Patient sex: F
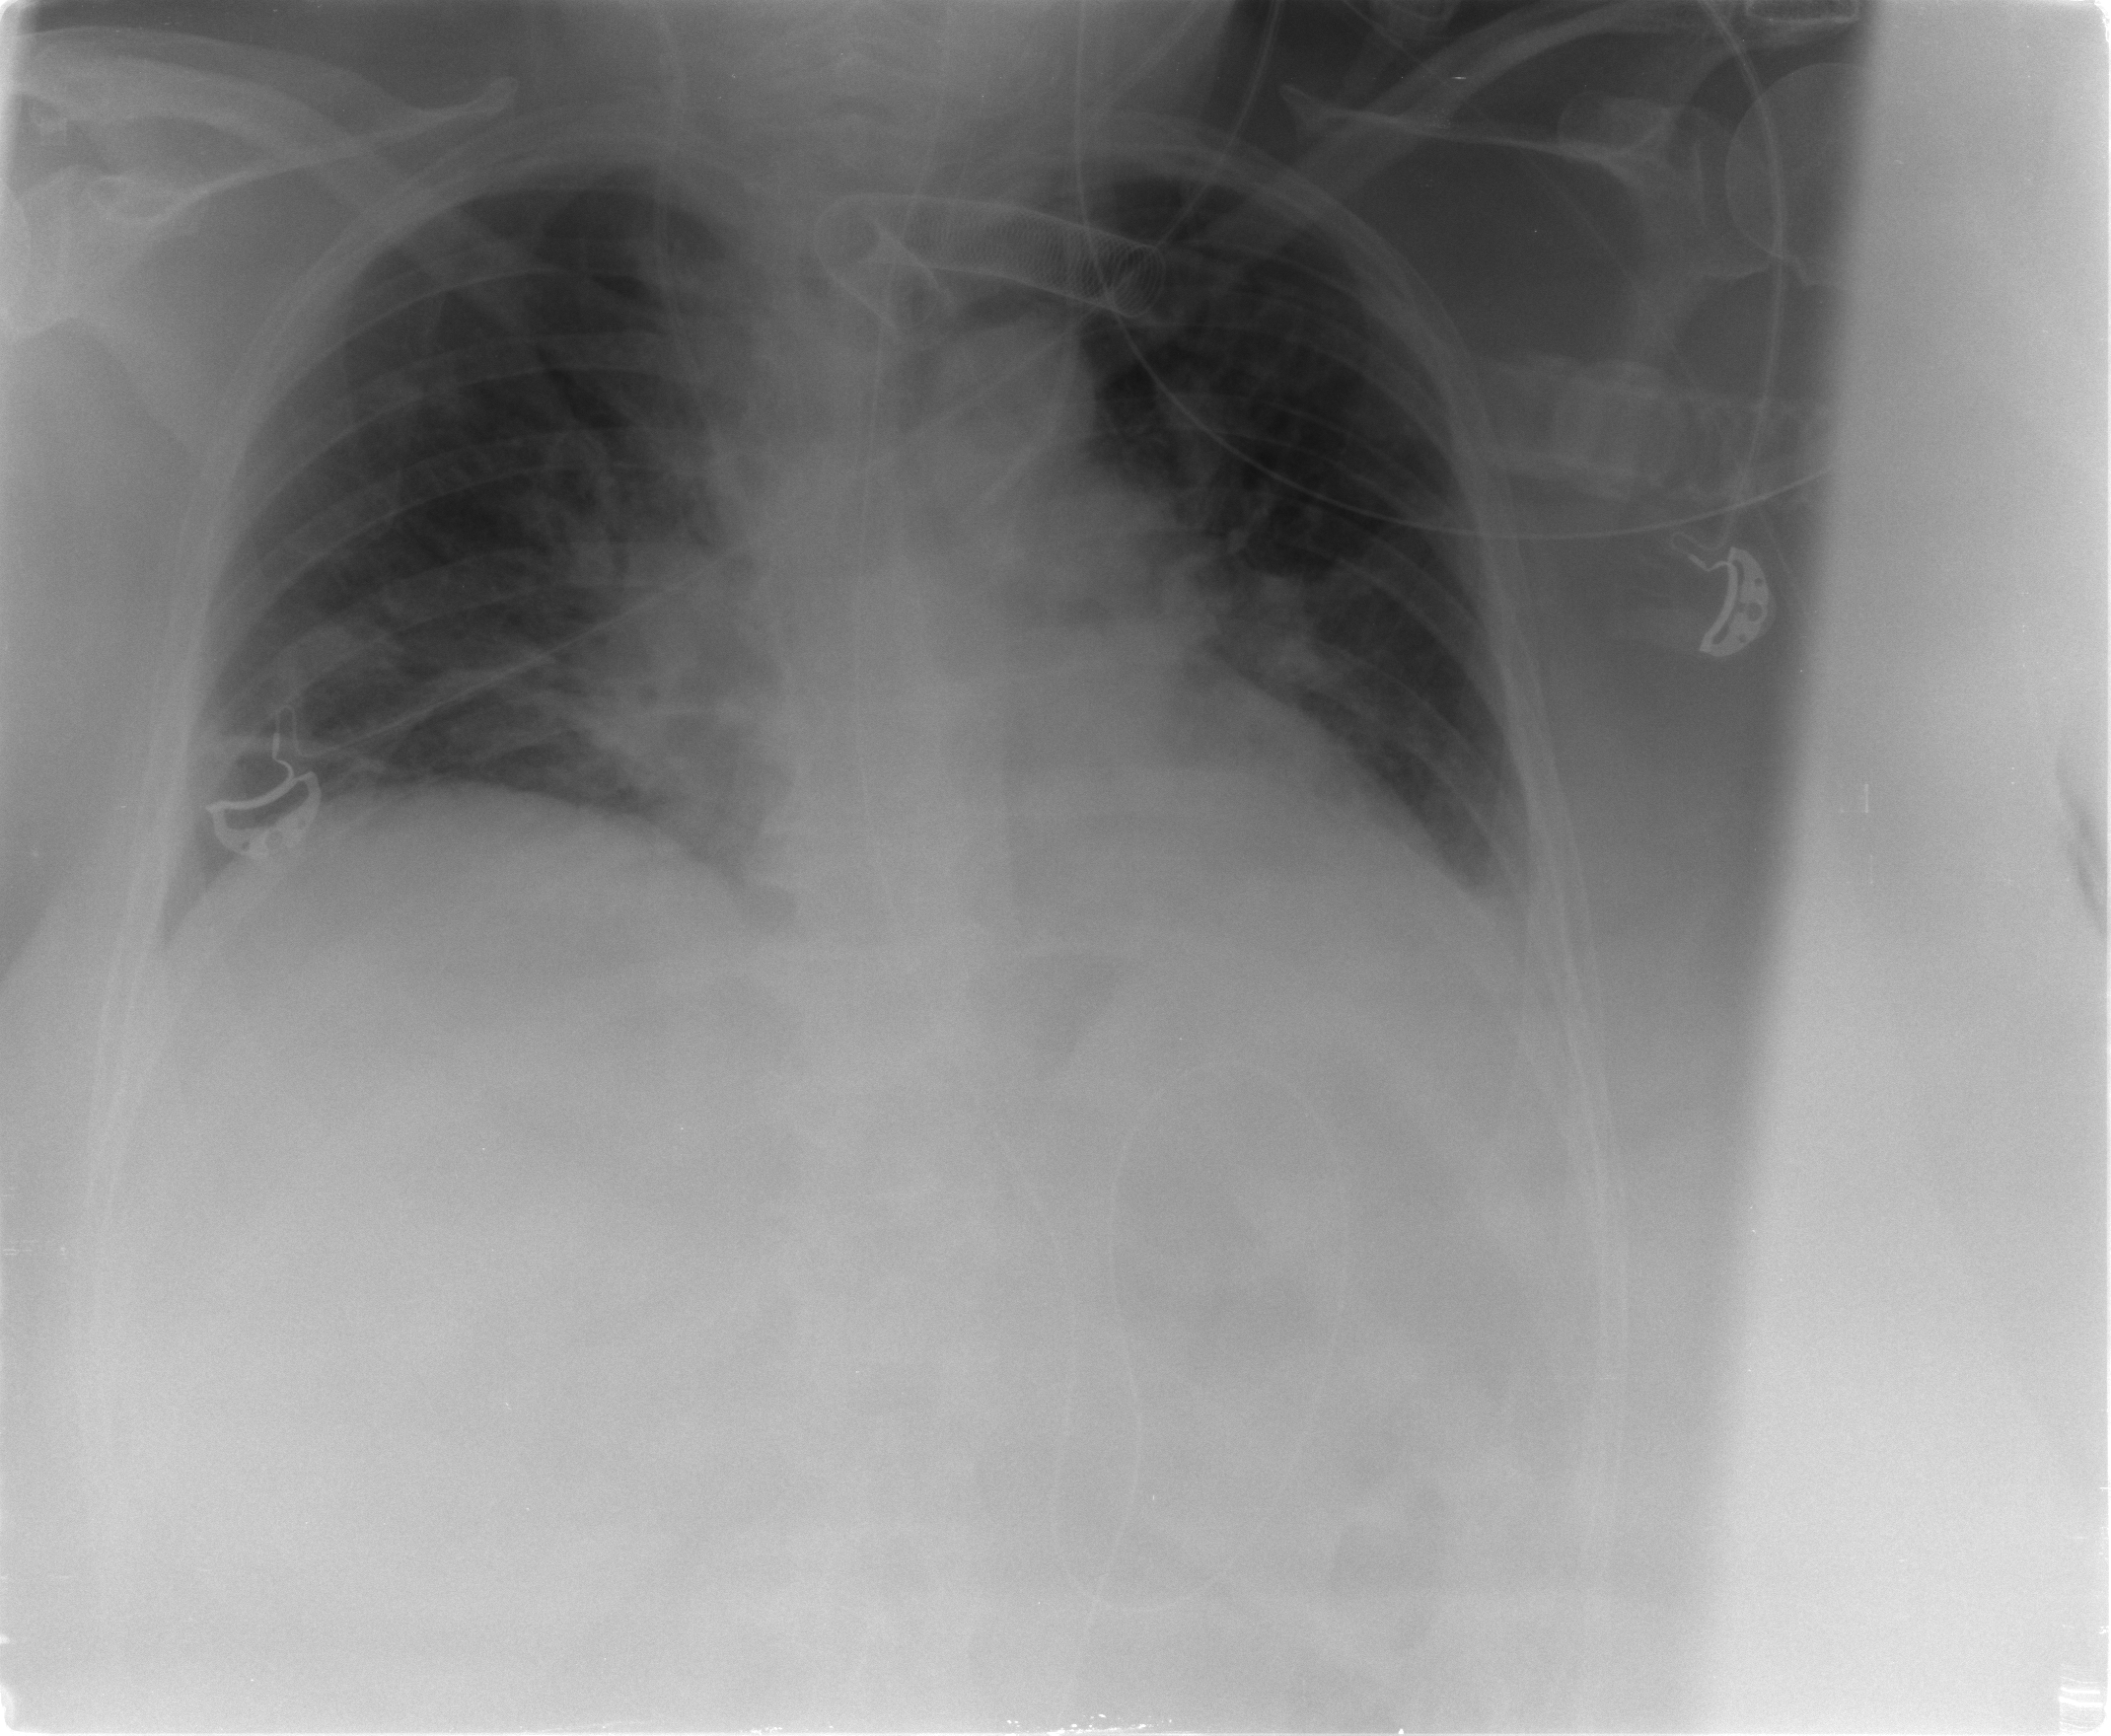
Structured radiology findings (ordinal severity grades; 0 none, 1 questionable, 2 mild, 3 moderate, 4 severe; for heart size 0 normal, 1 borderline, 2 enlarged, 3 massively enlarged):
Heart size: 0
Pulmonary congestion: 2
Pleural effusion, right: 0
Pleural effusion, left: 1
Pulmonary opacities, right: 2
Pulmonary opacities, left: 2
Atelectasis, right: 2
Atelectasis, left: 2